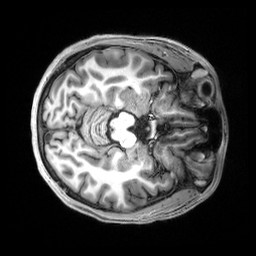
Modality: T1w
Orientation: axial
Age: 21
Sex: female
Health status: healthy
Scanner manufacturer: siemens
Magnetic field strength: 3 T
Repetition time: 2.5 s
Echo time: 0.00222 s